Aerial crown-view tile of a tropical tree (Barro Colorado Island, Panama), acquired 20250616:
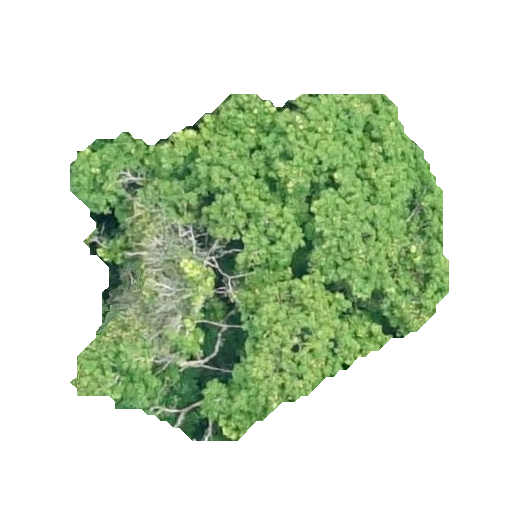
Species: Handroanthus guayacan
GBIF accepted scientific name: Handroanthus guayacan
Crown area: 140.242 m²